Question: I am currently using the following ImageMagick command to create a "Polaroid stack" of photos from multiple JPG images.
'''
convert img-5.jpg -thumbnail 300x200 -bordercolor white -border 10 -bordercolor grey60 -border 1 -bordercolor none -background none -rotate -4 \( img-2.jpg -thumbnail 300x200 -bordercolor white -border 10 -bordercolor grey60 -border 1 -bordercolor none -background none -rotate 6 \) \( img-3.jpg -thumbnail 300x200 -bordercolor white -border 10 -bordercolor grey60 -border 1 -bordercolor none -background none -rotate -2 \) \( img-1.jpg -thumbnail 300x200 -bordercolor white -border 10 -bordercolor grey60 -border 1 -bordercolor none -background none -rotate -4 \) \( img-4.jpg -thumbnail 300x200 -bordercolor white -border 10 -bordercolor grey60 -border 1 -bordercolor none -background none -rotate 4 \) -border 100x80 -gravity center +repage -flatten -trim +repage -background black \( +clone -shadow 60x4+4+4 \) +swap -background none -flatten stack.png
'''
This command generated the following image:

What I'd like to be able to do is offset the images away from the center pivot currently used by the rotate option so that there is more horizontal (and perhaps a little vertical) separation between the photos.
More specifically, I'd like to be able to see just a little more of the underlying images showing around the edges of the top-most image by shifting them to the left and right (and perhaps a little up and down).
What commands can I add to my convert call above to achieve this?
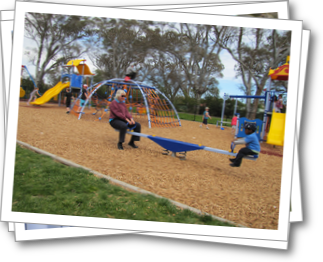
Answer: Thanks to @Iamiuru for putting me on the right track. Unfortunately, -repage on its own wasn't enough, I had to make some adjustments elsewhere to make it work.
Here is the command I ended up using:
'''
convert img-5.jpg -thumbnail 300x200 -bordercolor white -border 10 -bordercolor grey60 -border 1 -bordercolor none -background none -rotate 3 -repage -20-5 \( img-2.jpg -thumbnail 300x200 -bordercolor white -border 10 -bordercolor grey60 -border 1 -bordercolor none -background none -rotate -5 -repage -10+0 \) \( img-3.jpg -thumbnail 300x200 -bordercolor white -border 10 -bordercolor grey60 -border 1 -bordercolor none -background none -rotate 4 -repage -30+10 \) \( img-1.jpg -thumbnail 300x200 -bordercolor white -border 10 -bordercolor grey60 -border 1 -bordercolor none -background none -rotate -4 -repage +20-10 \) \( img-4.jpg -thumbnail 300x200 -bordercolor white -border 10 -bordercolor grey60 -border 1 -bordercolor none -background none -rotate 2 \) -border 100x80 -flatten -trim +repage -background black \( +clone -shadow 60x4+4+4 \) +swap -background none -flatten stack.png
'''
From my original command, I had to remove the '-gravity center +repage' options, since these simply re-centered all of the images back to their original locations and the -repage would not work.
This command generated the following image: